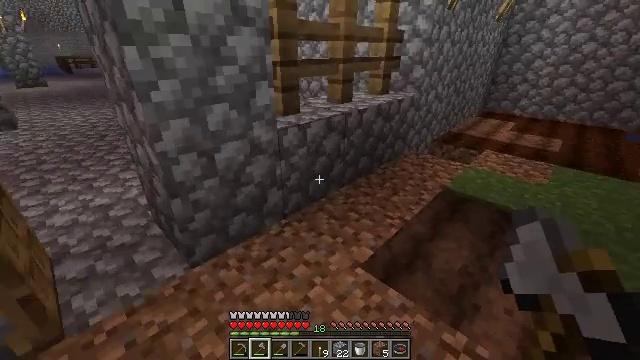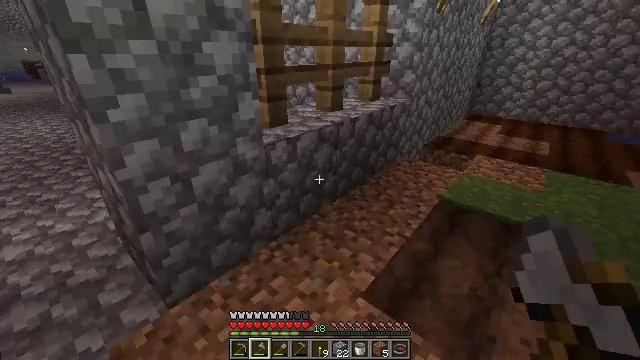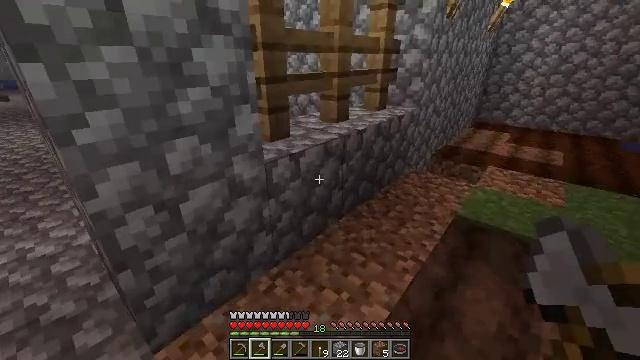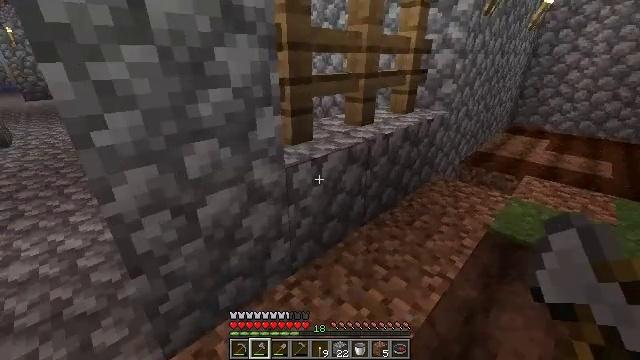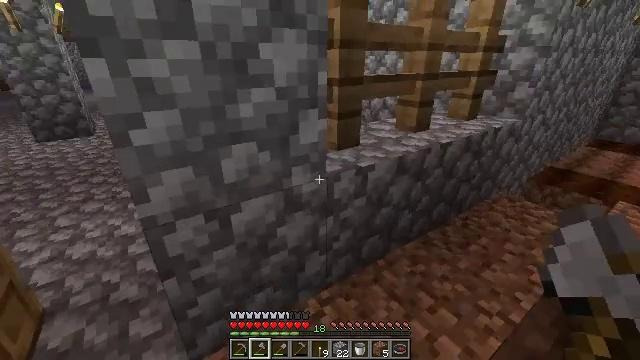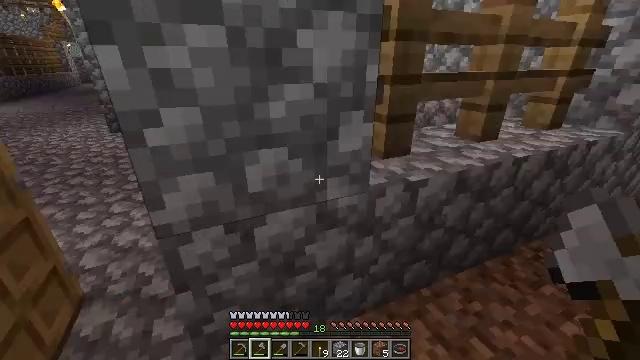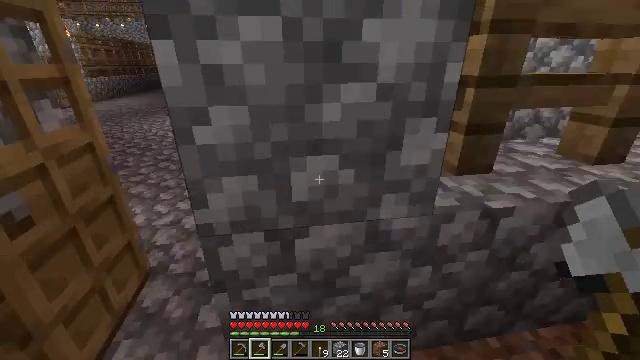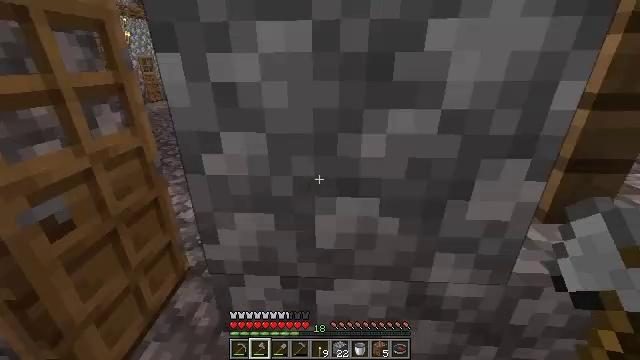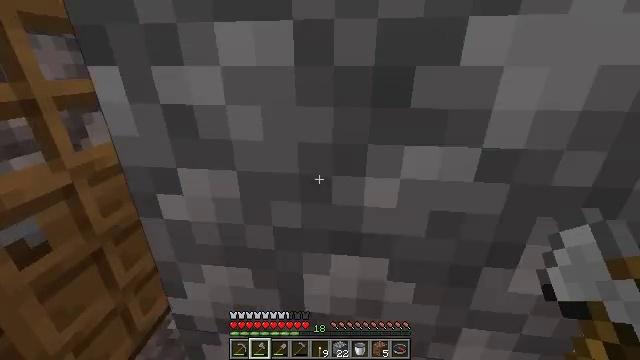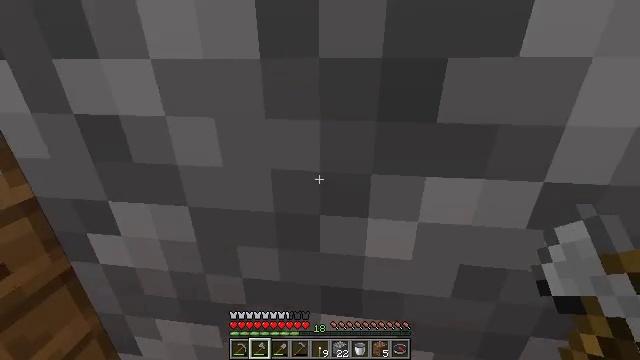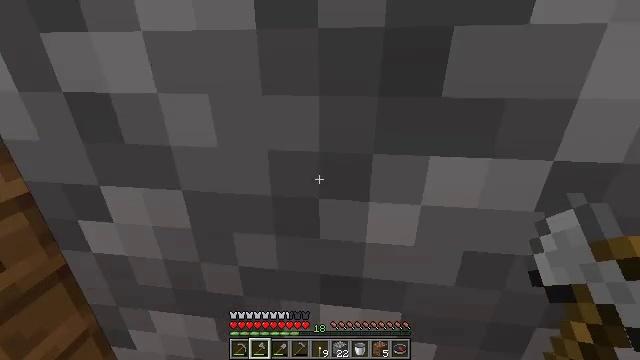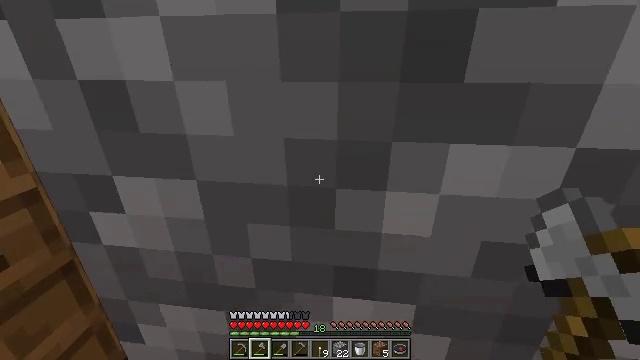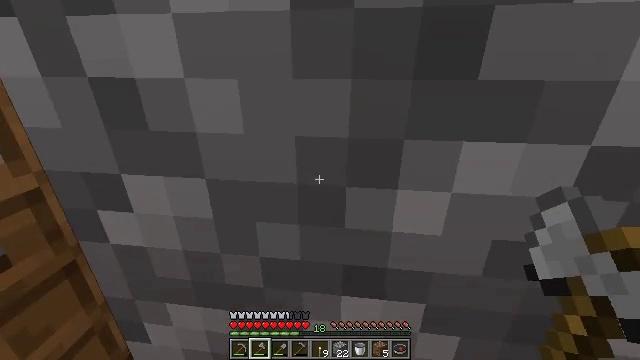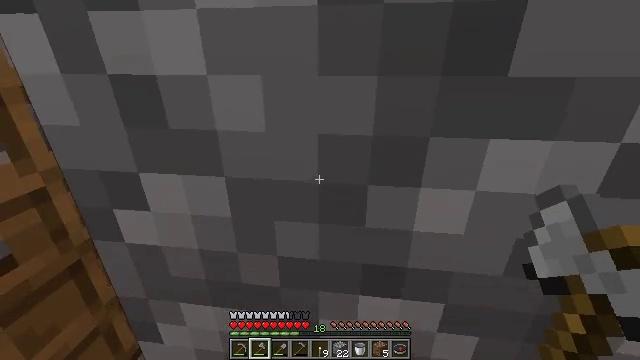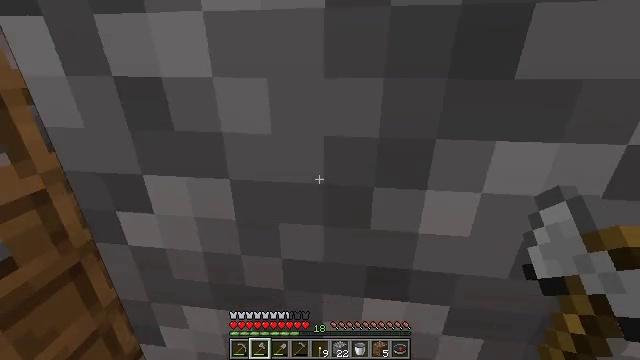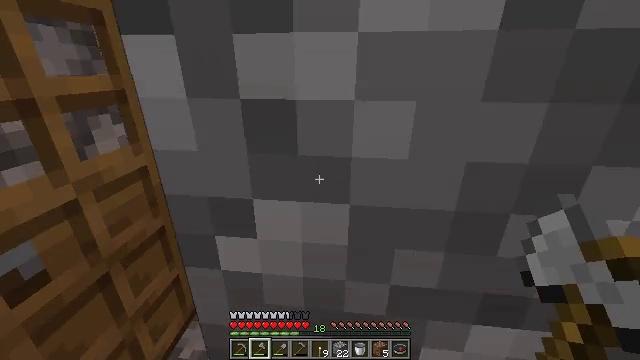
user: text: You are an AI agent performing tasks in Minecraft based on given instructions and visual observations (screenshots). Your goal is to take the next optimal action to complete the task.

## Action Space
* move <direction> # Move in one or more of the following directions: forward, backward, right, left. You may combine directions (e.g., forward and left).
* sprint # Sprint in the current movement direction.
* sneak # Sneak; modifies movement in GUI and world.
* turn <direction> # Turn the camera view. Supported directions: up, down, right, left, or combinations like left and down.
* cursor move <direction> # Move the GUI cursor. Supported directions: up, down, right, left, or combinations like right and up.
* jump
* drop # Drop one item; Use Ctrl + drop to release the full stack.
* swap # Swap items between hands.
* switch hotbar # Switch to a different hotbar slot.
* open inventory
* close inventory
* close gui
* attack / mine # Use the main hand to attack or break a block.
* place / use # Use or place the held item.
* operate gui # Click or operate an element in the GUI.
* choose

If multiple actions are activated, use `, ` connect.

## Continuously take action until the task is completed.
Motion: motion action
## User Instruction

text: Attack the ground to gather dirt.
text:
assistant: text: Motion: move forward, turn right
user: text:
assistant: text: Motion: move forward, turn up
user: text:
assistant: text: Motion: move forward, turn left
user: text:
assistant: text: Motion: move forward, turn left
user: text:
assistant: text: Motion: move forward, turn left
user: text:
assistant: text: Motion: move forward, turn left
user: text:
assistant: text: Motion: move forward, turn left
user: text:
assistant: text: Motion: move forward, turn left
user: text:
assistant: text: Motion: move forward
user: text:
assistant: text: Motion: move forward
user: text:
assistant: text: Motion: move forward
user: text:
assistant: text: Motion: move forward
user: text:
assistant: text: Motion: move forward
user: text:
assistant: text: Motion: move forward and move left
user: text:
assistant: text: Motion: move forward and move left
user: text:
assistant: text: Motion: move forward and move left, turn right
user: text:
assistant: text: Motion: move forward, turn right
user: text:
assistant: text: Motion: move forward, turn right
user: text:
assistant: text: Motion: move forward
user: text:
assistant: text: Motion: move forward
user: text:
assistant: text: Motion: move forward
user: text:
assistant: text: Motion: move forward
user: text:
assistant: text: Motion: move forward
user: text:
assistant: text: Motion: no_op
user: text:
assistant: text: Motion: no_op
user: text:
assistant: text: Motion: no_op
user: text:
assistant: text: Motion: no_op
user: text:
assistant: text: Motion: move left
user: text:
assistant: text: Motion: move left
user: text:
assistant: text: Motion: move left